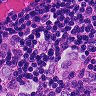
Metastatic tissue present: yes